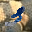
Label: 3